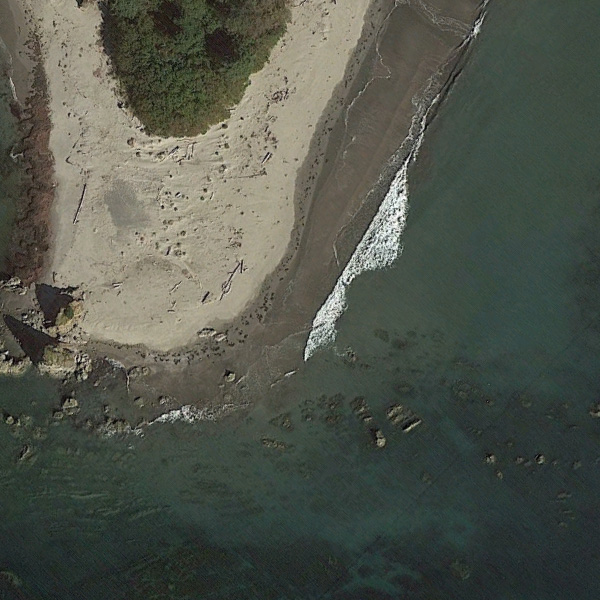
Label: Beach